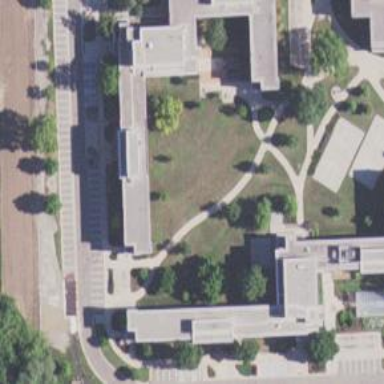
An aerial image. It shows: Dormitory building.